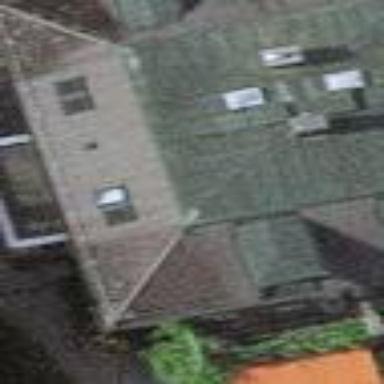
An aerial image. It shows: Residential building with hipped and flat roof shape.